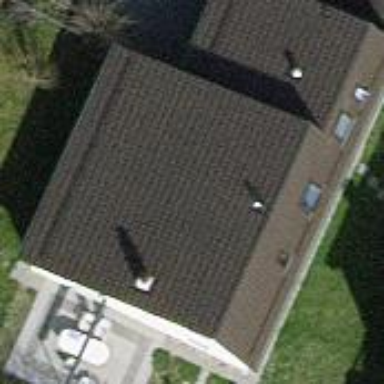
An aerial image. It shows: Simple house.